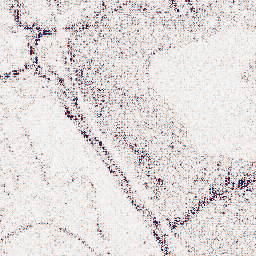
Category: wavelet
Decomposition family: wavelet_biorthogonal
Decomposition parameters: wavelet: bior4.4
level: 1
Upsampling method: edge_directed
Upsampling parameters: scale: 2
Upsampling scale: 2